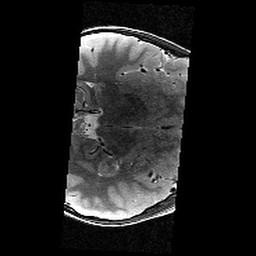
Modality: T2w
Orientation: axial
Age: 10
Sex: male
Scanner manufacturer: siemens
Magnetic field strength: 3 T
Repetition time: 9.23 s
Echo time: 0.067 s